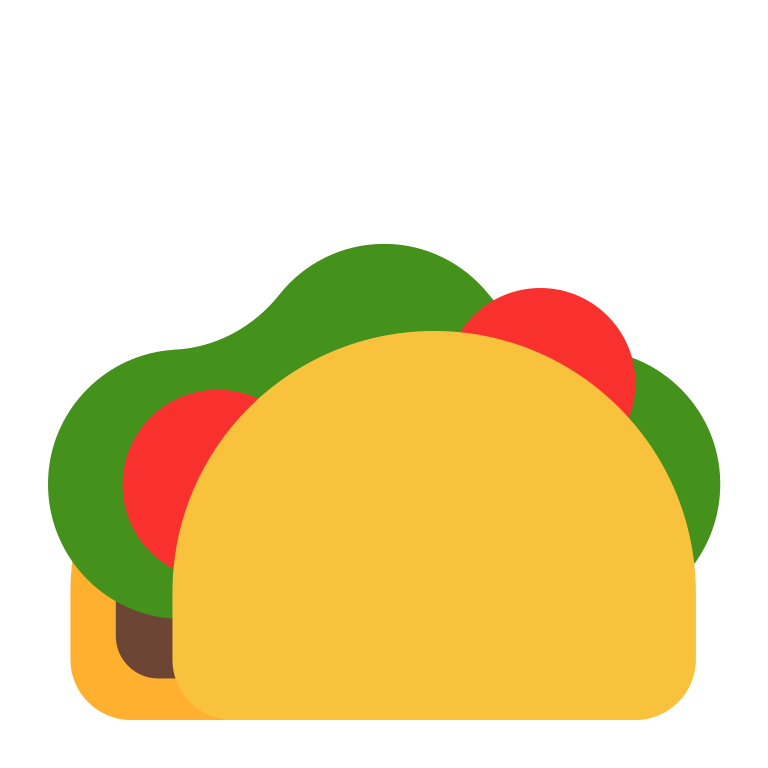
taco flat